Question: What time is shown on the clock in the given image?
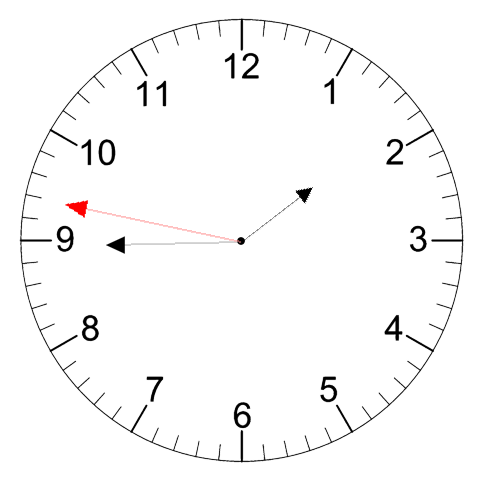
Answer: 01:44:47